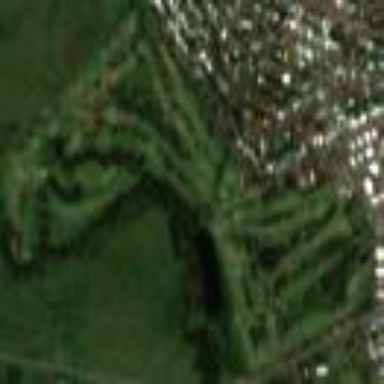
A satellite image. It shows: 18-hole golf course.